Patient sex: M
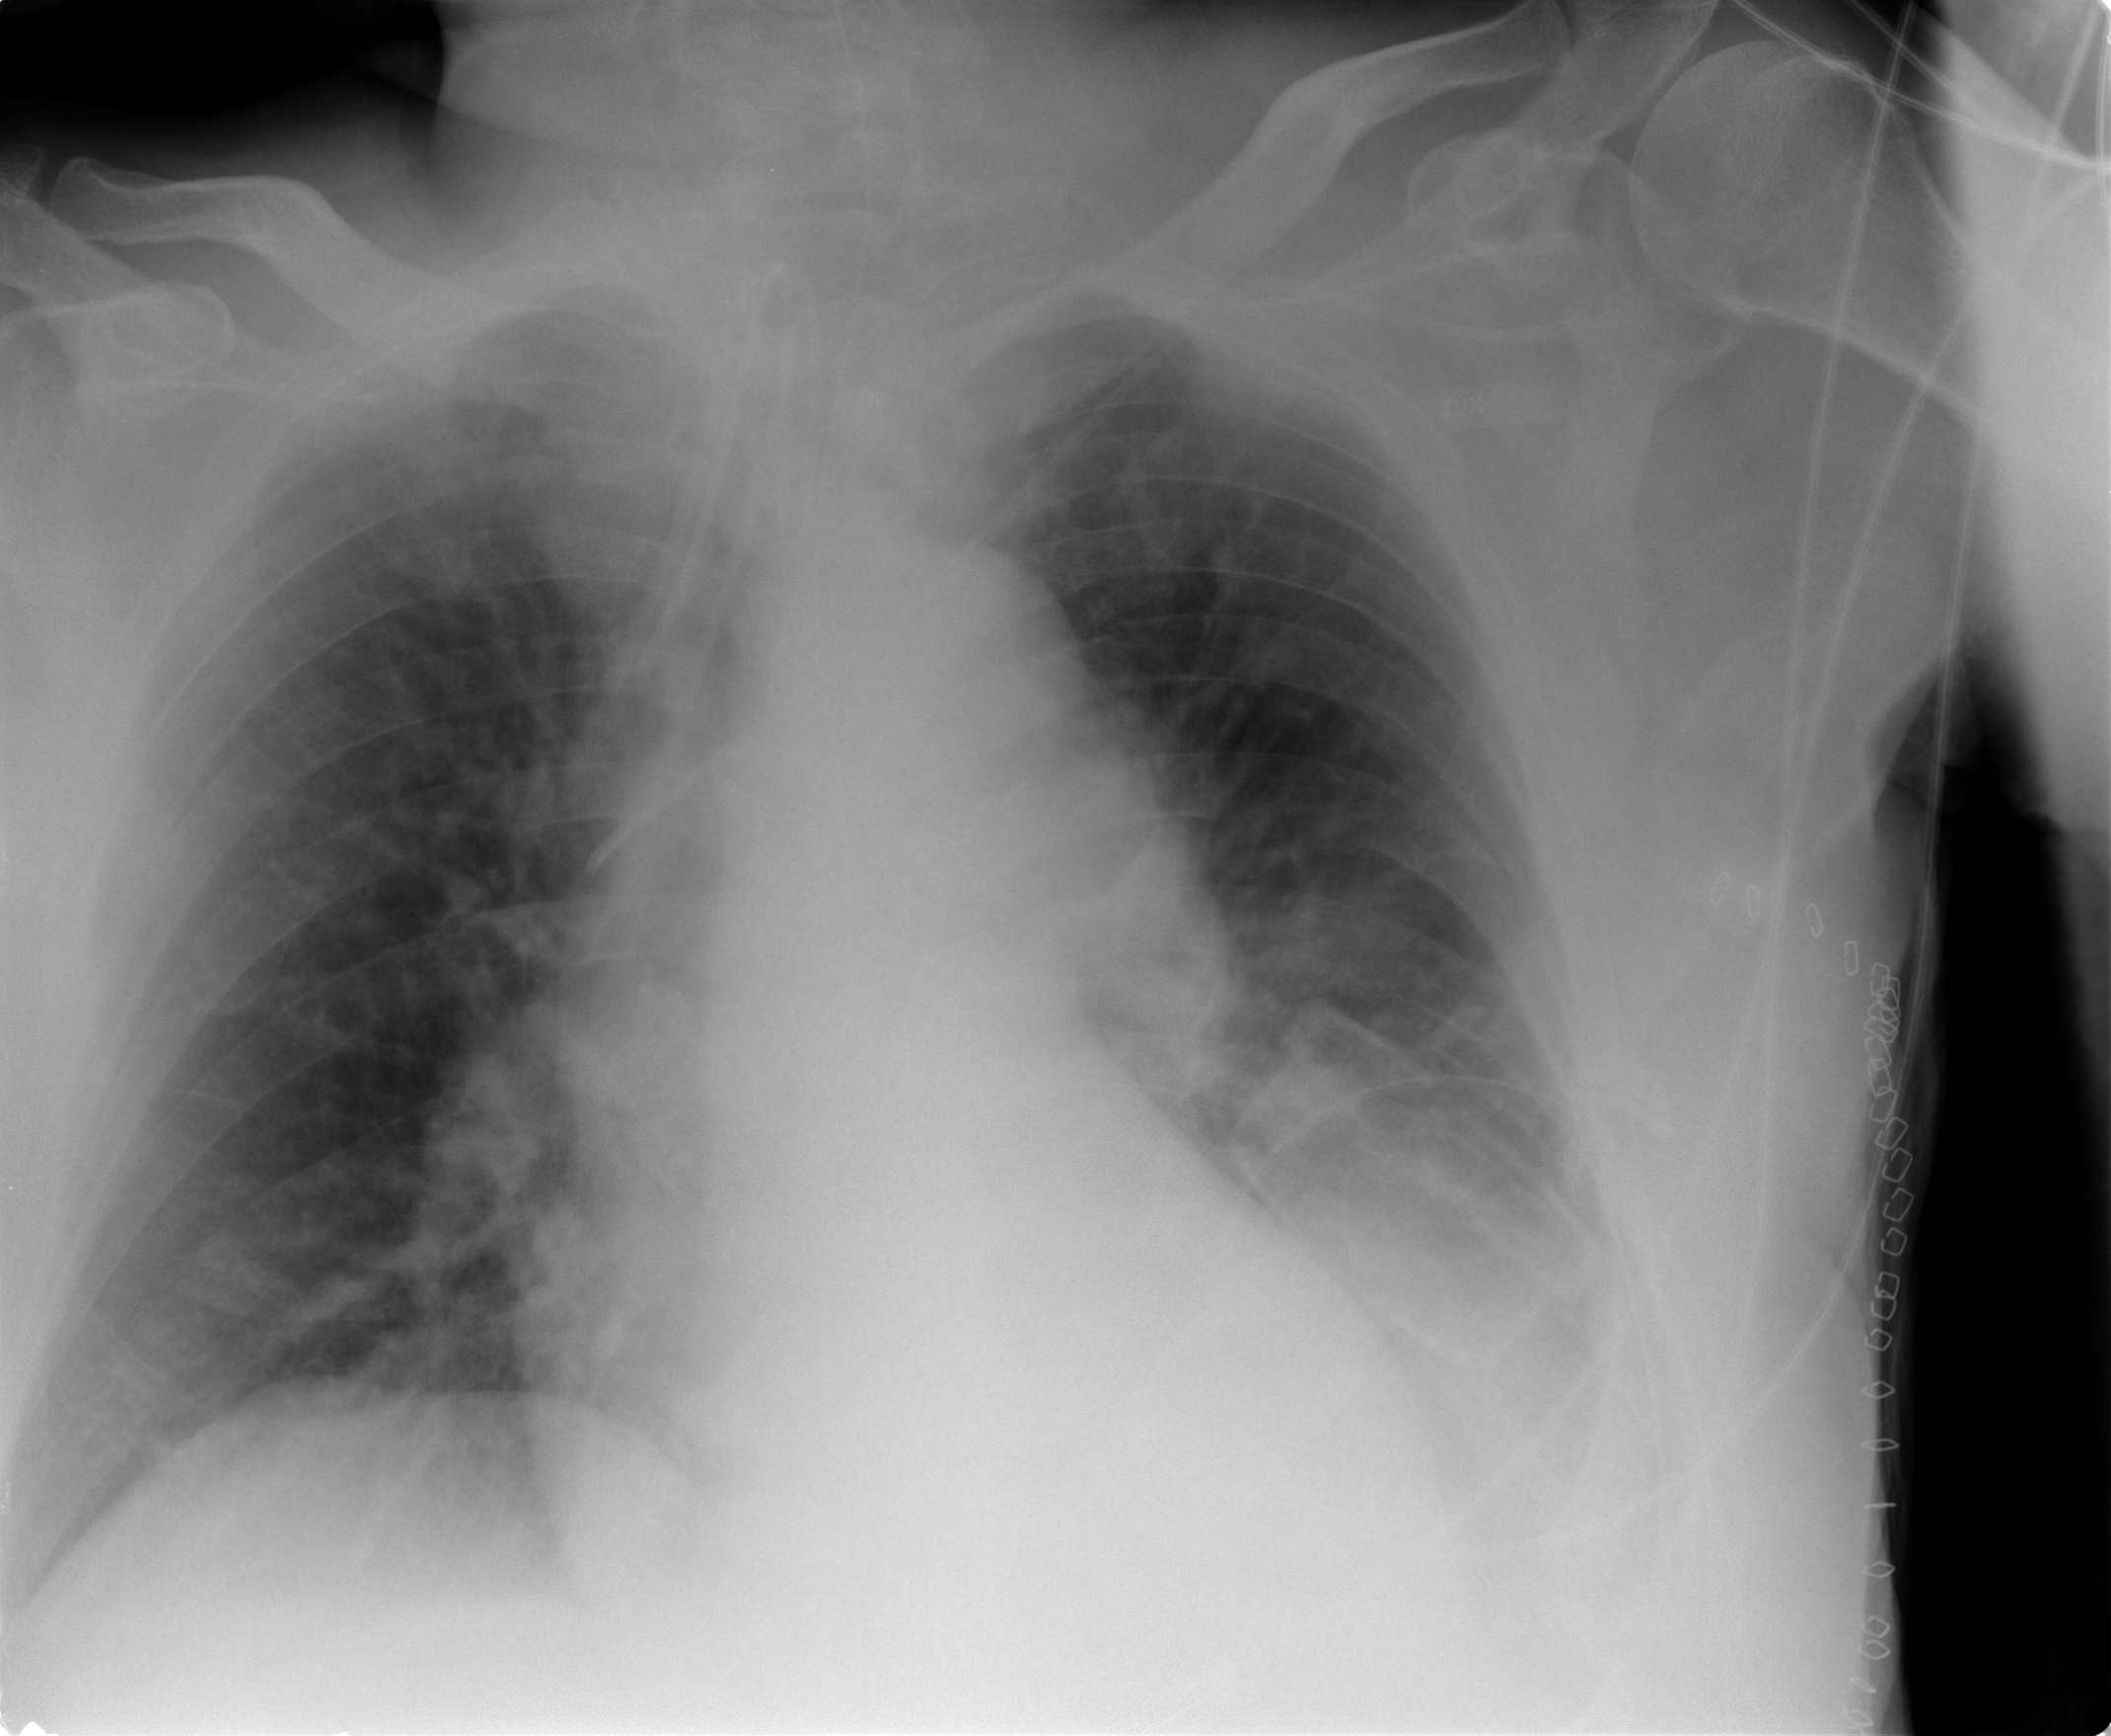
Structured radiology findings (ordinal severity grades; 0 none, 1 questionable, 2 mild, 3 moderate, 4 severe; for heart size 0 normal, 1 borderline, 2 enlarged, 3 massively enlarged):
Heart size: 2
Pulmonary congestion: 2
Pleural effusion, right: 0
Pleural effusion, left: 1
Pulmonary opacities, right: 0
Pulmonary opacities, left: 0
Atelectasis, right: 1
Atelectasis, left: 2